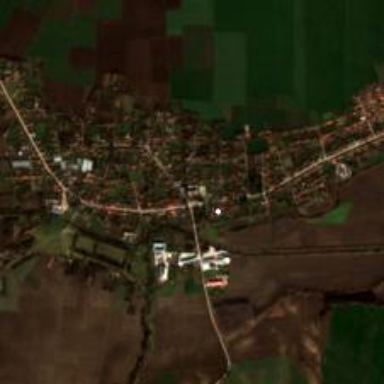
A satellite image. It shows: Village.